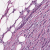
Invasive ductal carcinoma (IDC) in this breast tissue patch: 1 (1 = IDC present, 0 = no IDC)